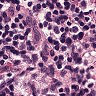
Metastatic tissue present: no